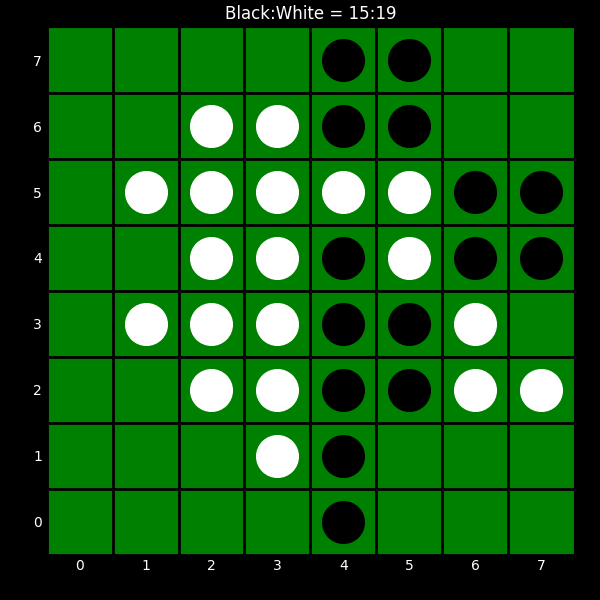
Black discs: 15
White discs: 19